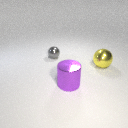
large purple metal cylinder to the right of small gray metal sphere